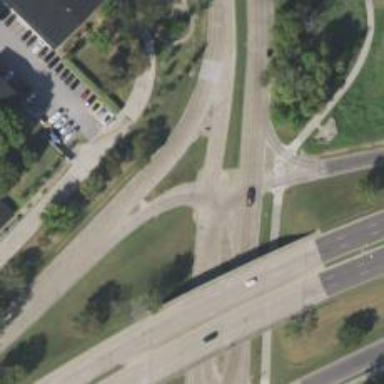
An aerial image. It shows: Secondary link road.